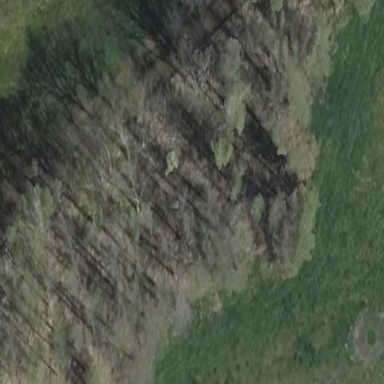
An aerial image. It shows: Forest with broadleaved trees.